Question: I am working on an app, which has implements a Search Display Controller. The search results table view, doesn't behave right all the time, and I'm trying to solve this issue from a few days. Here is a screen recording of the behavior.

I'm not modifying the frame or bounds of the table view. I'm only resigning first responder when there is no text in the search field, and calling the '[searchDisplayController setActive: animated: ]' method.
Please help me out.
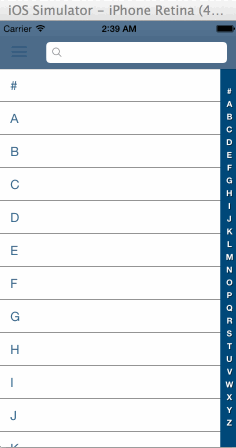
Answer: Instead of setting the scrollIndicatorInsets and contentInsets of the searchResultsTableView when the keyboard hides, putting it within the 'willShowSearchResultsTableView:' delegate method fixed it for me:
'''
- (void)searchDisplayController:(UISearchDisplayController *)controller willShowSearchResultsTableView:(UITableView *)tableView
{
[tableView setContentInset:UIEdgeInsetsZero];
[tableView setScrollIndicatorInsets:UIEdgeInsetsZero];
}
'''